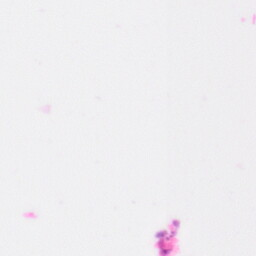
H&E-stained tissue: Colon